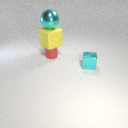
large cyan metal sphere above large yellow rubber cube